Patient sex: F
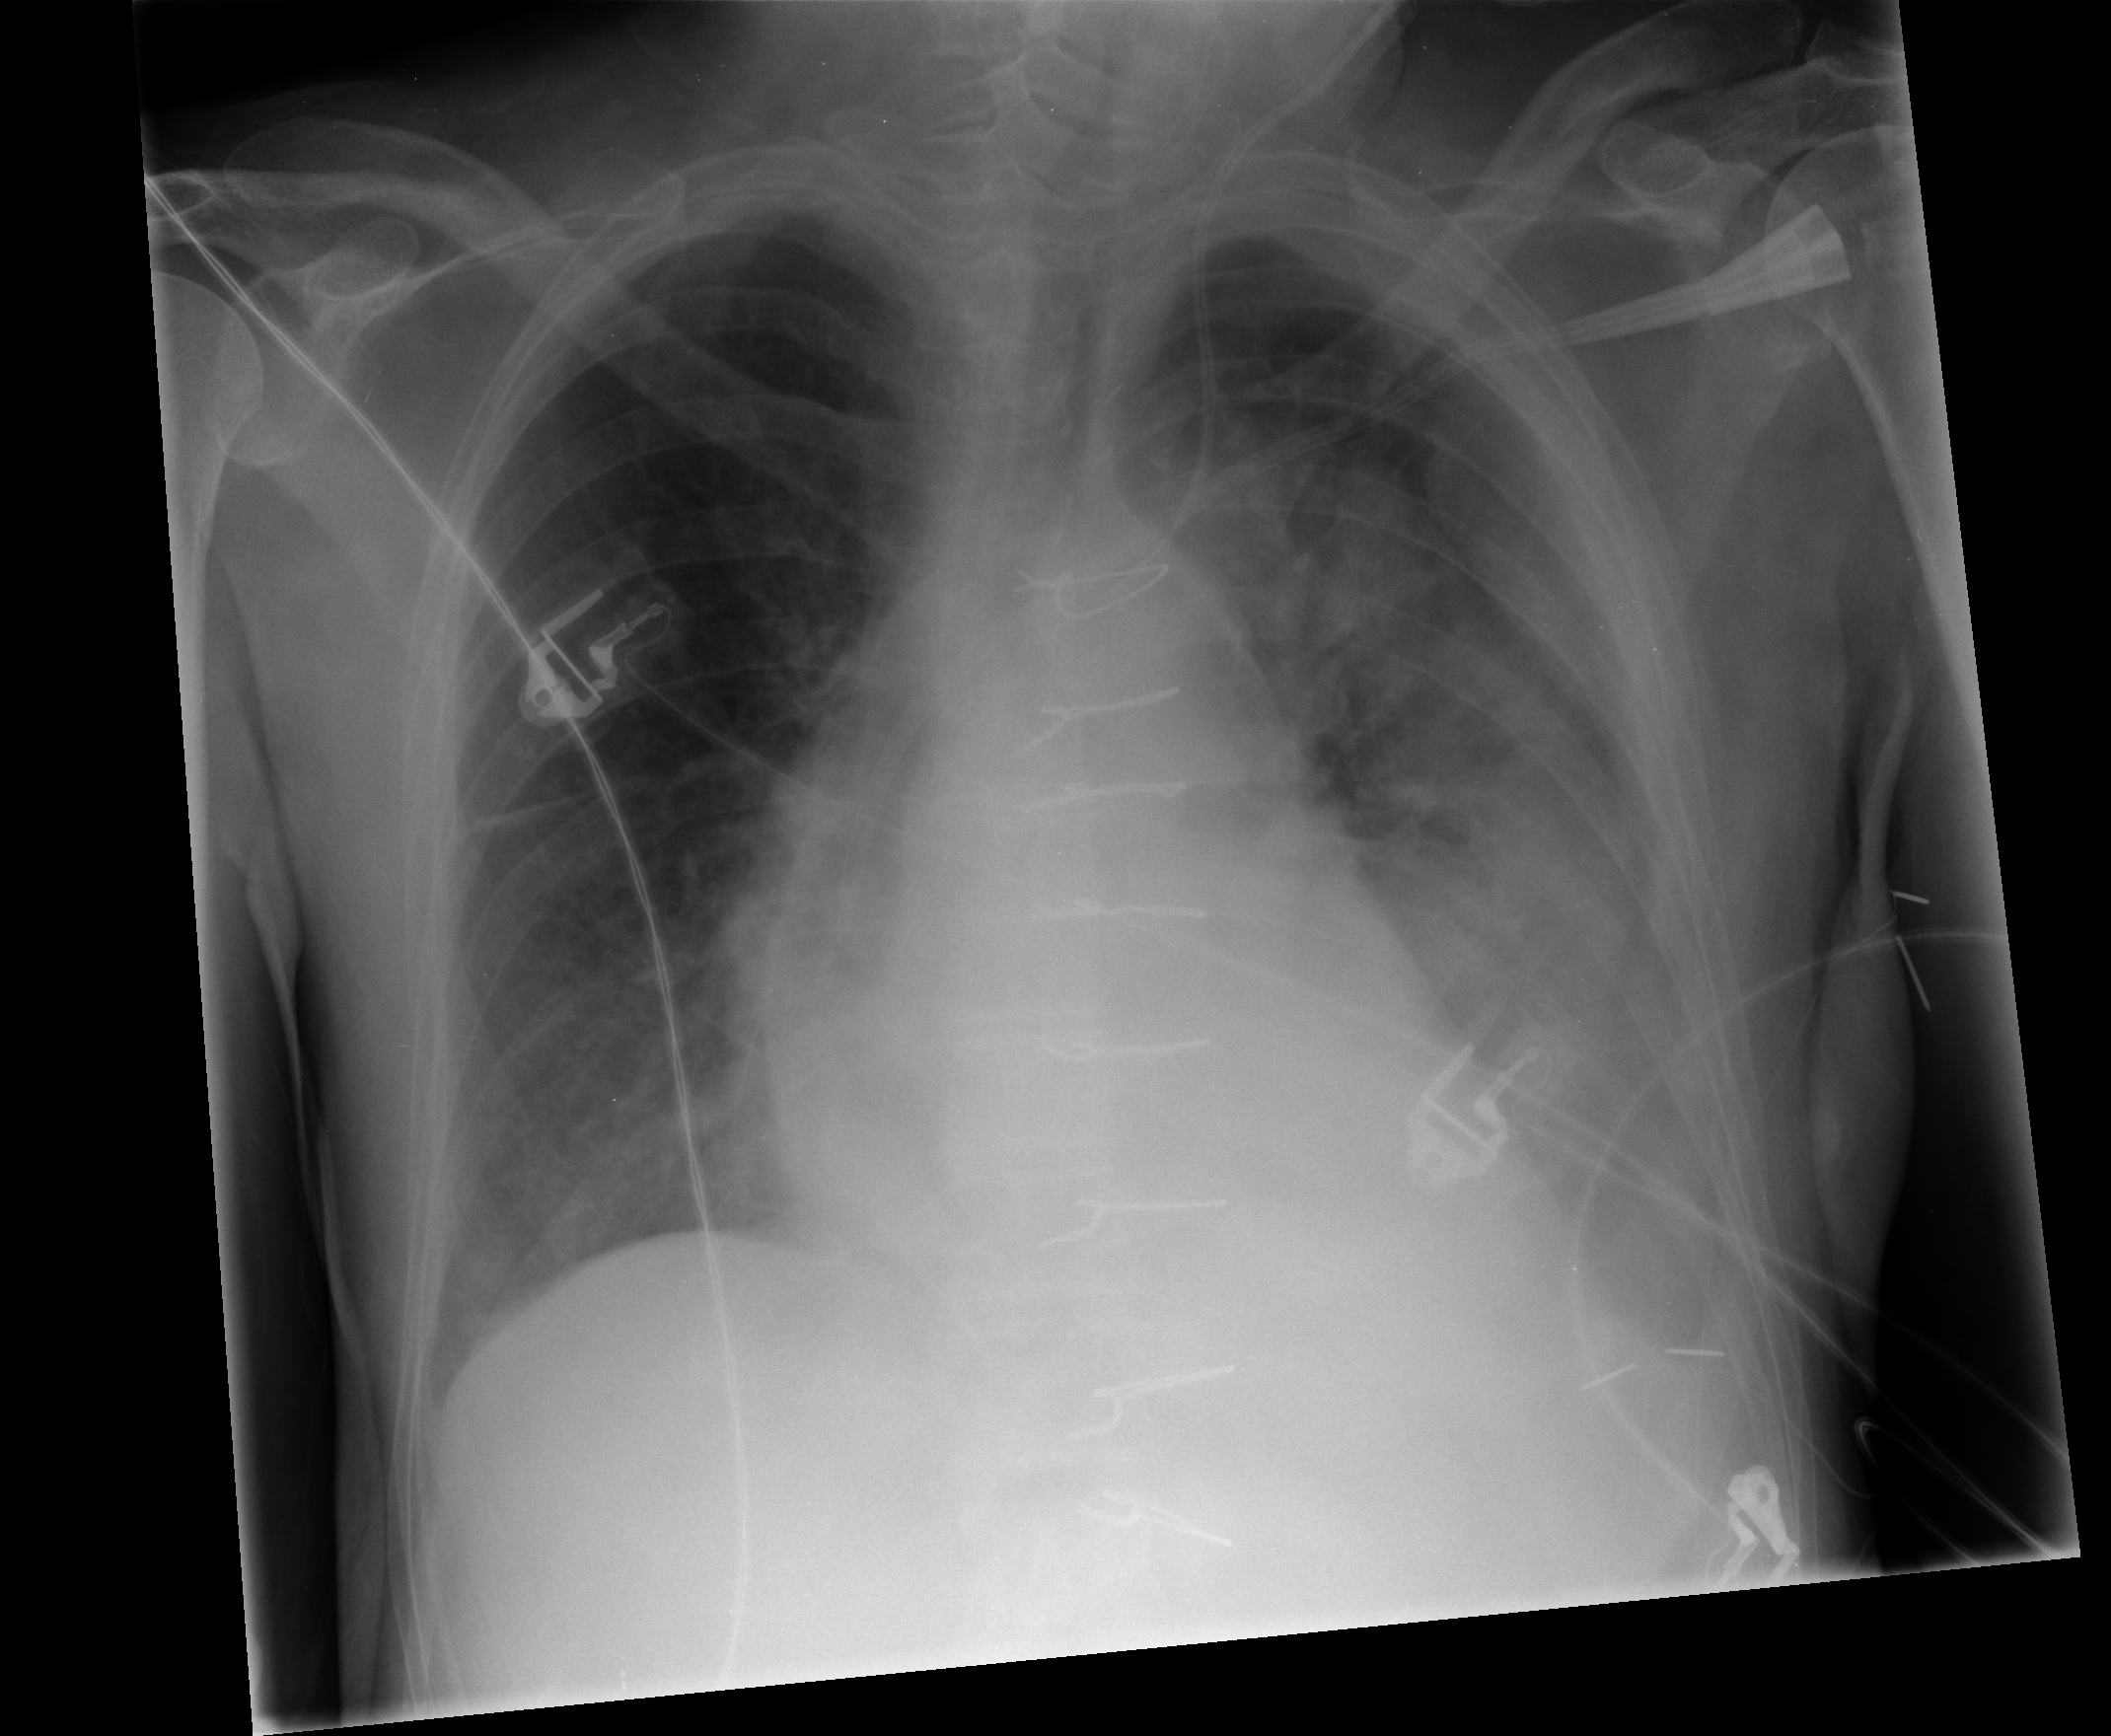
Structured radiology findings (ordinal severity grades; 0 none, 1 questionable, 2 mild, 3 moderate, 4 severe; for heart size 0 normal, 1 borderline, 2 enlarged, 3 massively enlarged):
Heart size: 2
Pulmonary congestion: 1
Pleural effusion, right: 0
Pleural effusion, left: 2
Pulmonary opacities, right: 0
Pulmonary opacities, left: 2
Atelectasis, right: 1
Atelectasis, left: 2